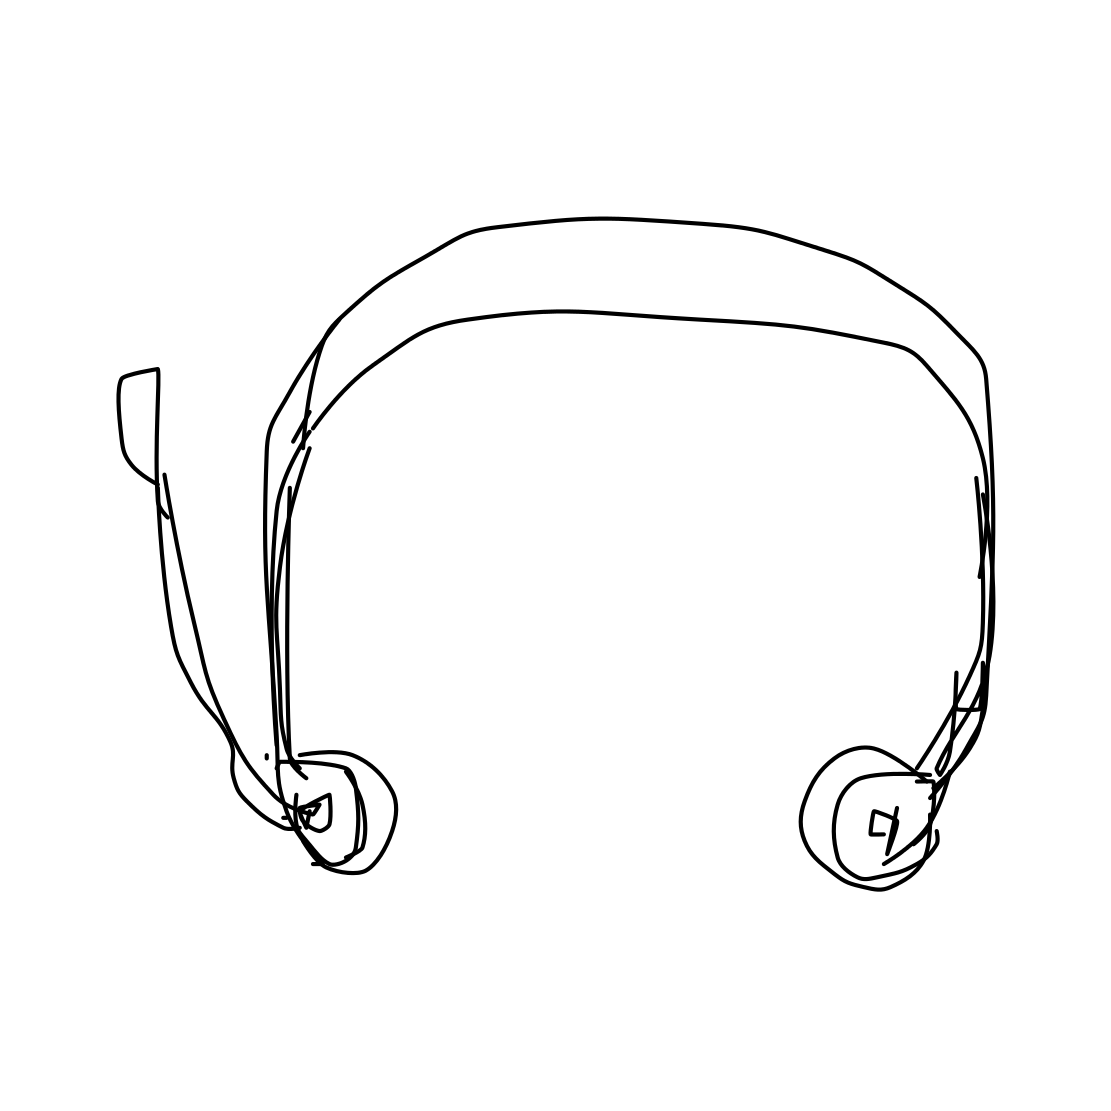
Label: head-phones